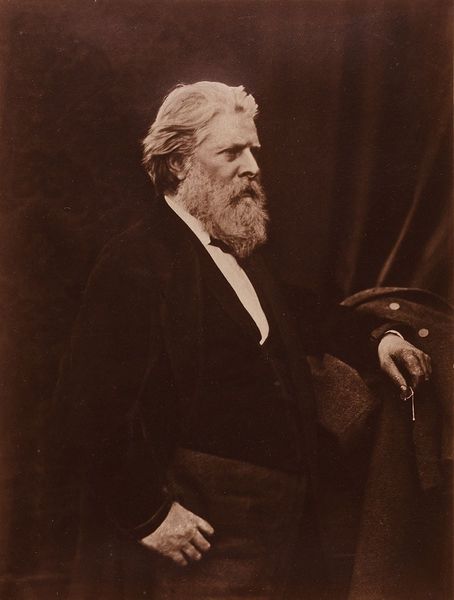
Titel: Unbekannter Fotograf
Künstler: David Octavius Hill
Standort: Hamburg
Institution: Museum für Kunst und Gewerbe Hamburg
Schlagwörter: mann, bart, portrait, figur, person, papier, foto, fotografie, photographie, photo, lichtbild, fotograf, historische, bildwerke, angewandte und bildende kunst, hessische systematik, künstler, porträt, persönlichkeit, porträtfotografie, porträtphotographie, hüftbild, pigmentdruck, kartonpassepartout